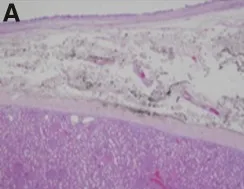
Histopathology from surgical specimen. (A) Illustrates normal renal parenchyma (bottom) with adjacent cyst wall (top) separated by fibroconnective tissue (middle). The top of the cyst wall consists of soft intestinal epithelium with an underlying muscular layer.
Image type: pathology (h&e)